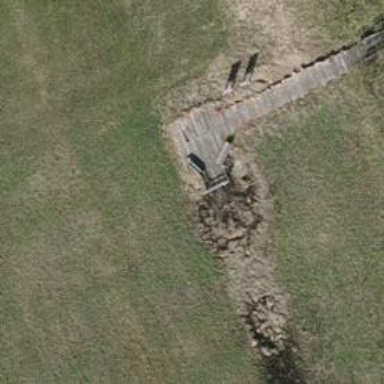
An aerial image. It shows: Bench for seating.